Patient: sex M, age 32
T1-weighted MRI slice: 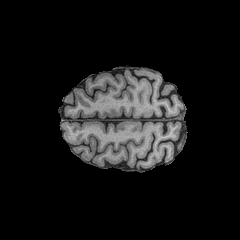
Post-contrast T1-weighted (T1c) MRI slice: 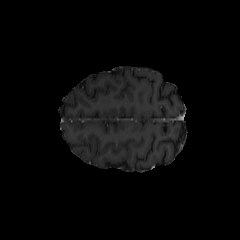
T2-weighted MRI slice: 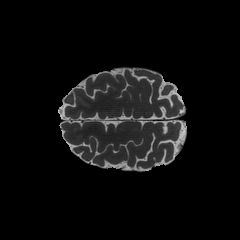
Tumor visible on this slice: no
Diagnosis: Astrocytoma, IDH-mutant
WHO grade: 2